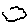
Label: cloud